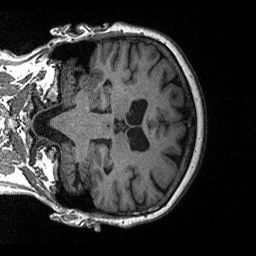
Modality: T1w
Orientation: coronal
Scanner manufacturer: siemens
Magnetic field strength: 3 T
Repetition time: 2.3 s
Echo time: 0.00226 s